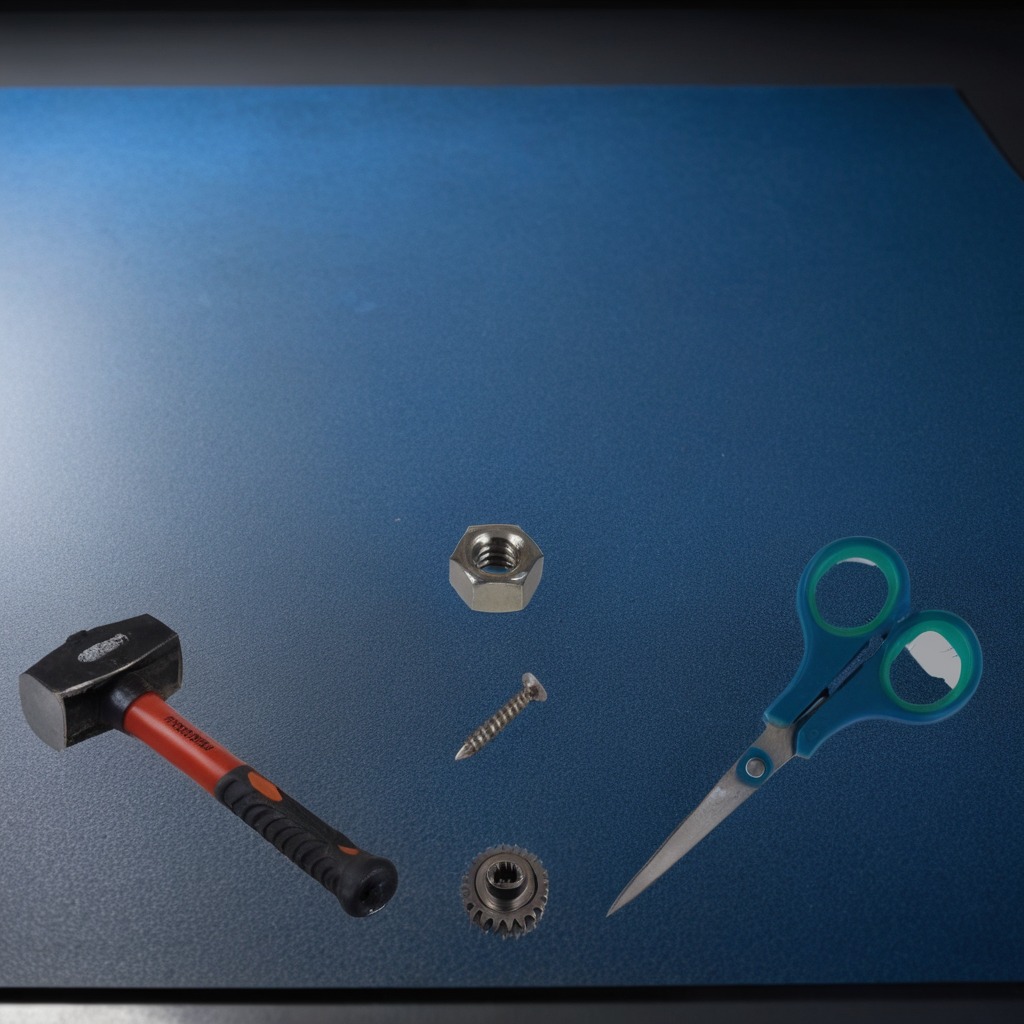
A steel gear with teeth, a metal machine screw, a hammer, a metal nut, and a pair of scissors are lying on a clean granite tabletop inside a workshop under bright overhead lighting crisp shadows high clarity worn but beneath the mat.